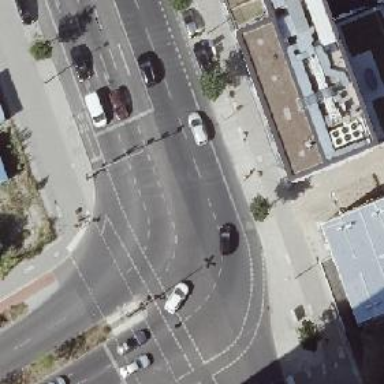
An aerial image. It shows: Traffic surveillance is in place.